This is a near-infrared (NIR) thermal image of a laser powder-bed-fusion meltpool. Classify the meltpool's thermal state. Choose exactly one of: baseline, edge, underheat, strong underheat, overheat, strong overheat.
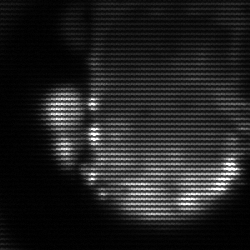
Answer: baseline